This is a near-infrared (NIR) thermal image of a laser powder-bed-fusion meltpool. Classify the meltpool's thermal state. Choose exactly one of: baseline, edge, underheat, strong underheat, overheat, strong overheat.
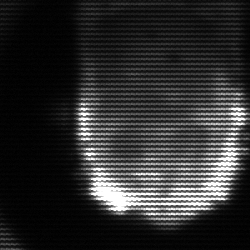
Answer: baseline